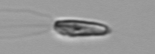
Label: Chrysochromulina